Field crop: maize
Growth stage: 2
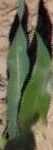
Species: maize